Aerial crown-view tile of a tropical tree (Barro Colorado Island, Panama), acquired 20240611:
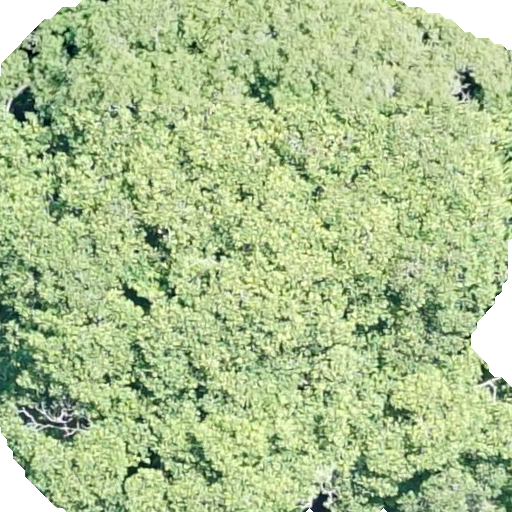
Species: Dipteryx oleifera
GBIF accepted scientific name: Dipteryx oleifera
Crown area: 452.274 m²